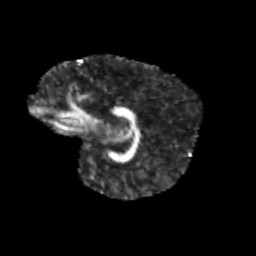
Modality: FA
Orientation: sagittal
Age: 11
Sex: female
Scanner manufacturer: siemens
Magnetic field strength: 3 T
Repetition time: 3.8 s
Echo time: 0.07 s